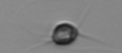
Label: Acanthoica_quattrospina